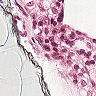
Metastatic tissue present: no